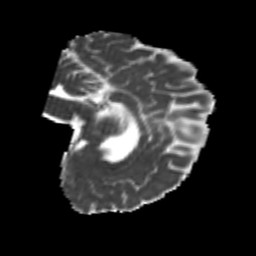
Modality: MD
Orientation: sagittal
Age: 22
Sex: female
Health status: healthy
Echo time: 0.074 s